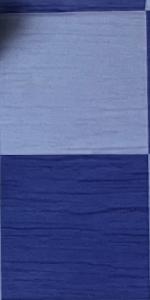
Label: Empty